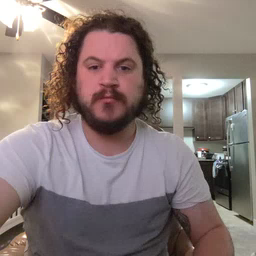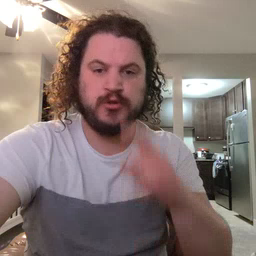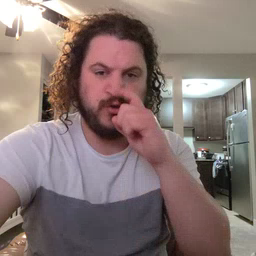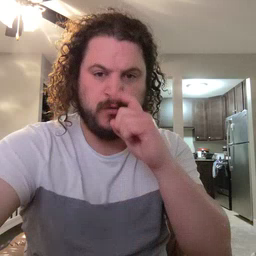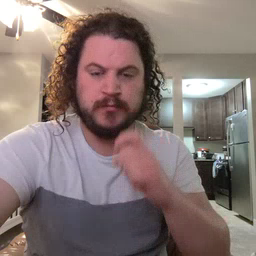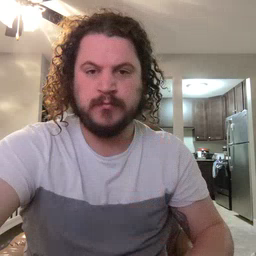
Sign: doll